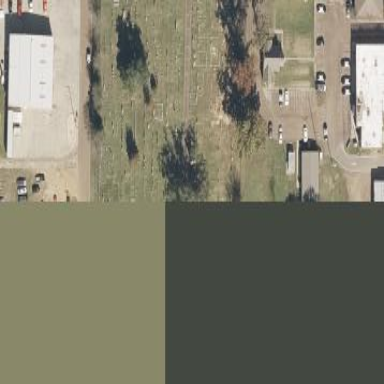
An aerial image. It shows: Cemetery.